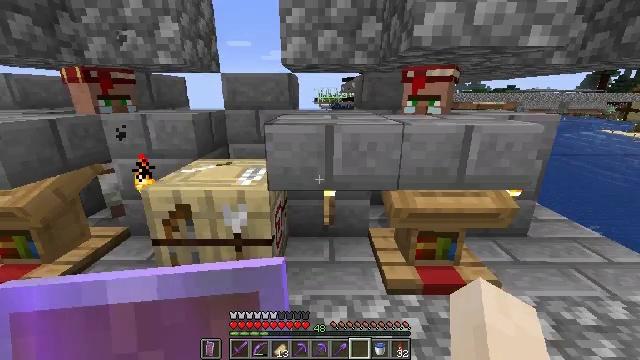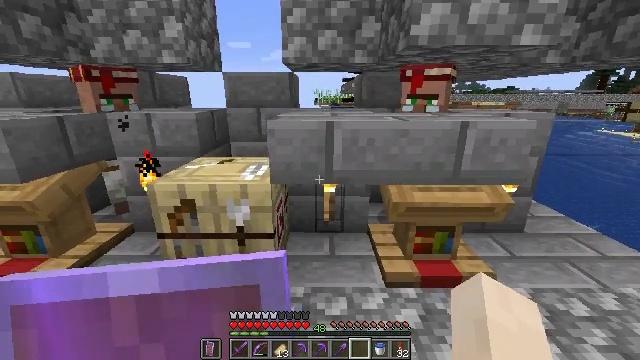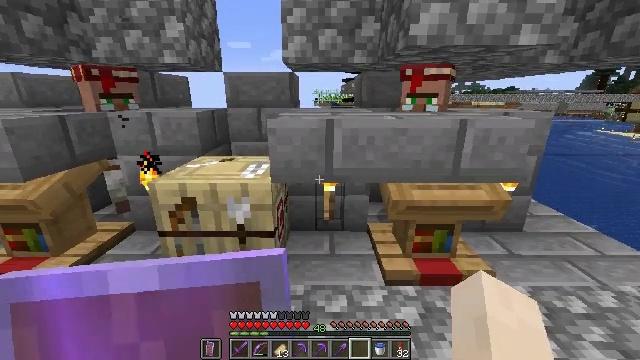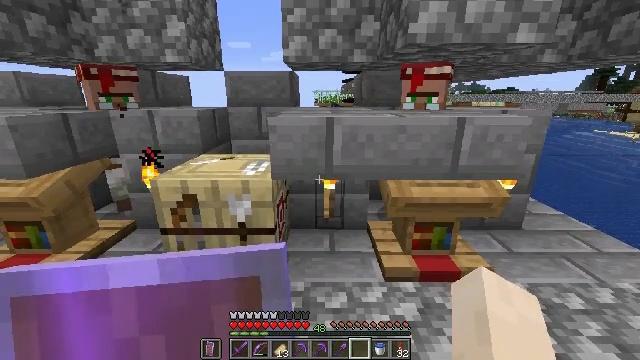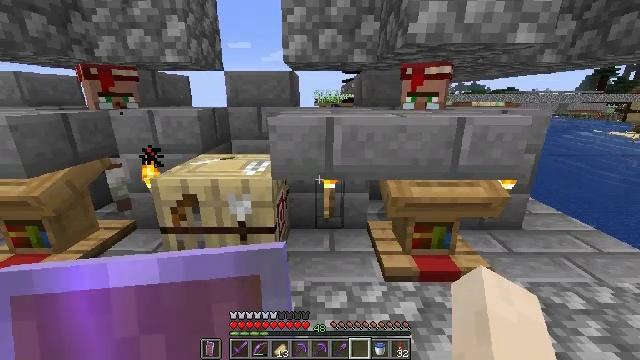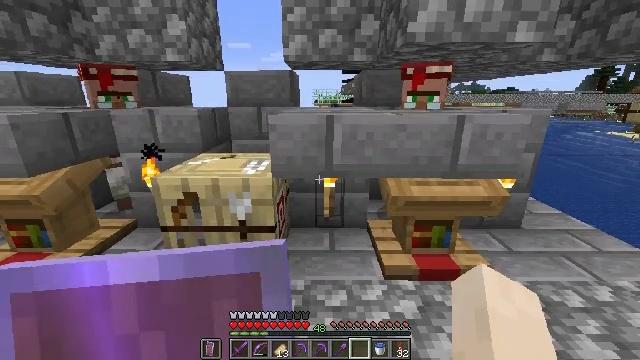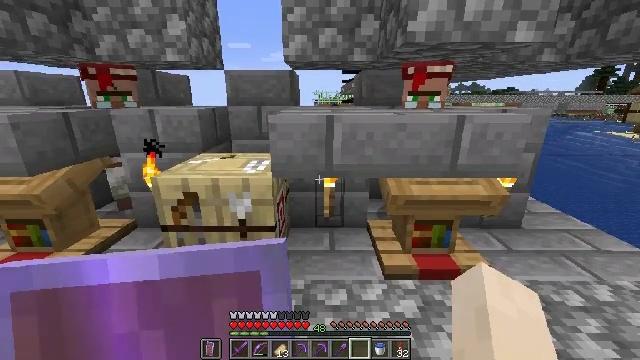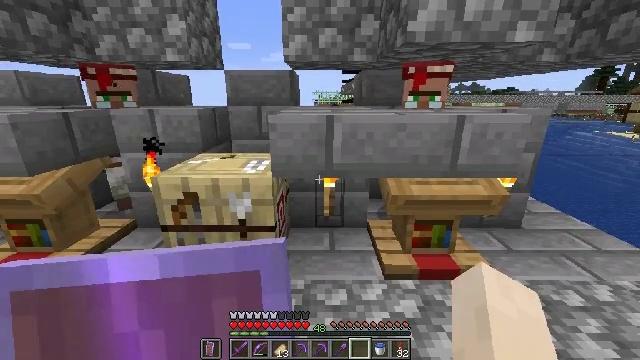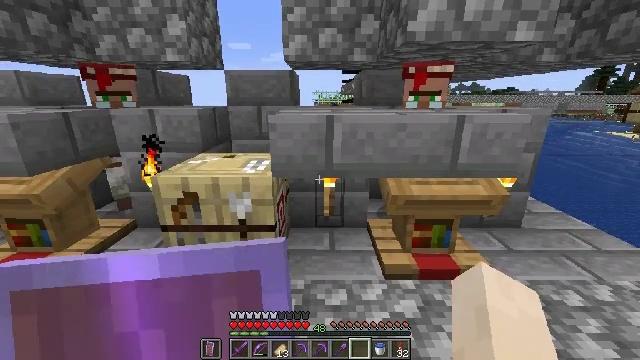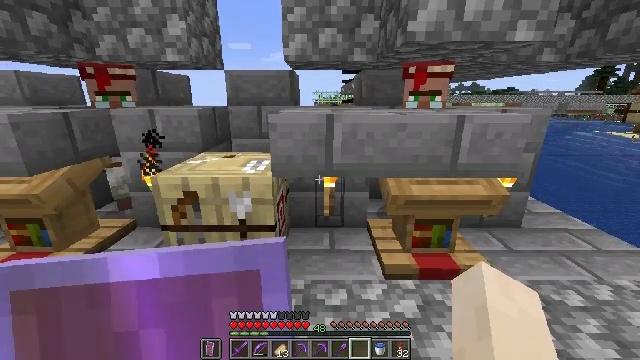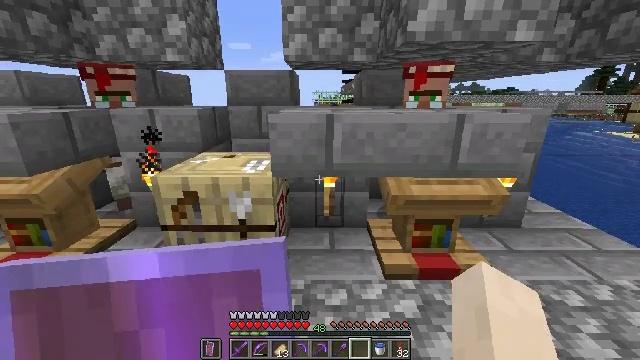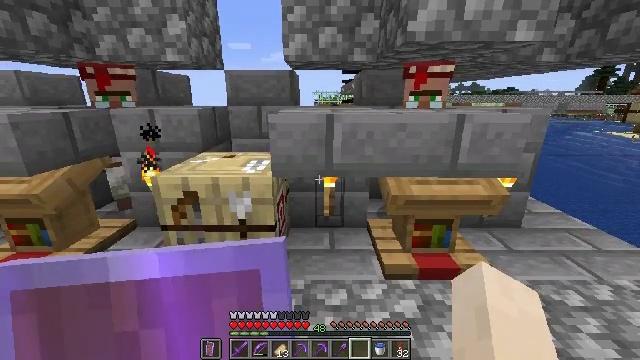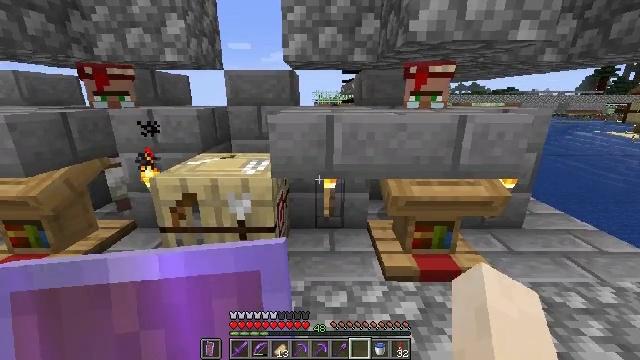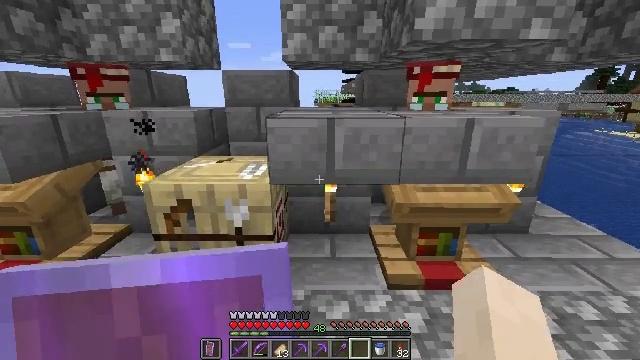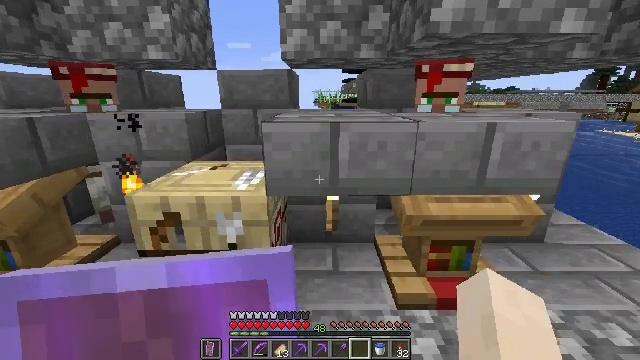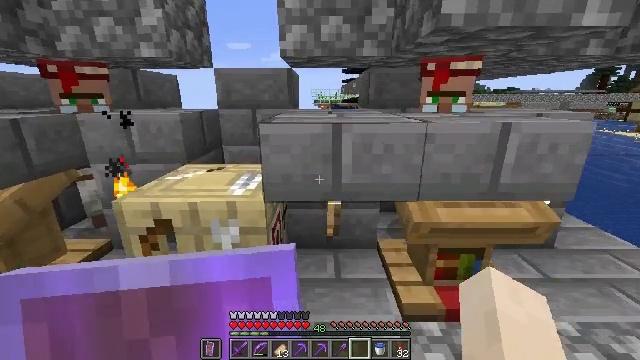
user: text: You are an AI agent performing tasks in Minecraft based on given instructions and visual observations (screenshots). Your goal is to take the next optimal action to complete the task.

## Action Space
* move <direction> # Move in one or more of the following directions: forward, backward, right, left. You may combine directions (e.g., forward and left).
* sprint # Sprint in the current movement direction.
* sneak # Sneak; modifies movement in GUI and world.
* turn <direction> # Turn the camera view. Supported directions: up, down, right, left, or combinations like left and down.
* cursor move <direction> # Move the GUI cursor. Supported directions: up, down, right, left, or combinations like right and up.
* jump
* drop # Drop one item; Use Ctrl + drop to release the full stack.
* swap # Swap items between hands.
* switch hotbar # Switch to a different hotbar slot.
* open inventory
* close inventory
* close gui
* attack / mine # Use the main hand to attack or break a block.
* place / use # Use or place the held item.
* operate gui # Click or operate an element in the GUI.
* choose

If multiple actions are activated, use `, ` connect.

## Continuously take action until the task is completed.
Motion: motion action
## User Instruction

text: Attack the stone brick slab to gather it.
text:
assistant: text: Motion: no_op
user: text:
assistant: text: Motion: no_op
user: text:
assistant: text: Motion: no_op
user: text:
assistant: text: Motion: no_op
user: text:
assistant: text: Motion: no_op
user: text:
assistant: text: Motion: no_op
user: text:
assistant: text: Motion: no_op
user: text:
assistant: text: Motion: no_op
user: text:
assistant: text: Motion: no_op
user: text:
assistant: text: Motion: no_op
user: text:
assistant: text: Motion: no_op
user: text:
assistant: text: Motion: move forward
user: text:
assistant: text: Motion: move forward
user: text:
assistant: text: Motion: move forward
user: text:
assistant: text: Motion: move forward
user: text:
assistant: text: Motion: move forward
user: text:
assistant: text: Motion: no_op
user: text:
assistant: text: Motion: no_op
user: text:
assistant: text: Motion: no_op
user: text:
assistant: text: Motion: no_op
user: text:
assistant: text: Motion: no_op
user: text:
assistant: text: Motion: no_op
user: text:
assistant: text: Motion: no_op
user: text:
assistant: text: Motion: turn left and down
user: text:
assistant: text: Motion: turn left and down
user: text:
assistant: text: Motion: turn left and down
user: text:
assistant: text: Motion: no_op
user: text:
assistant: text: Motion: no_op
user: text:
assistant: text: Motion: turn right
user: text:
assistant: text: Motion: turn right